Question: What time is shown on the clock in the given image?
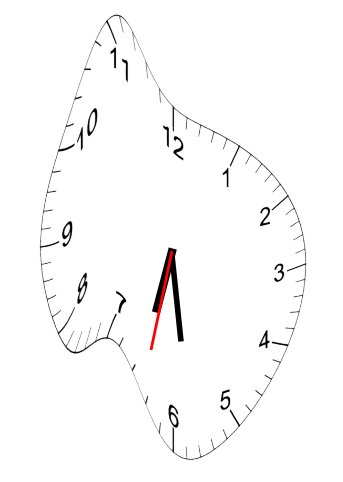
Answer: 06:28:32